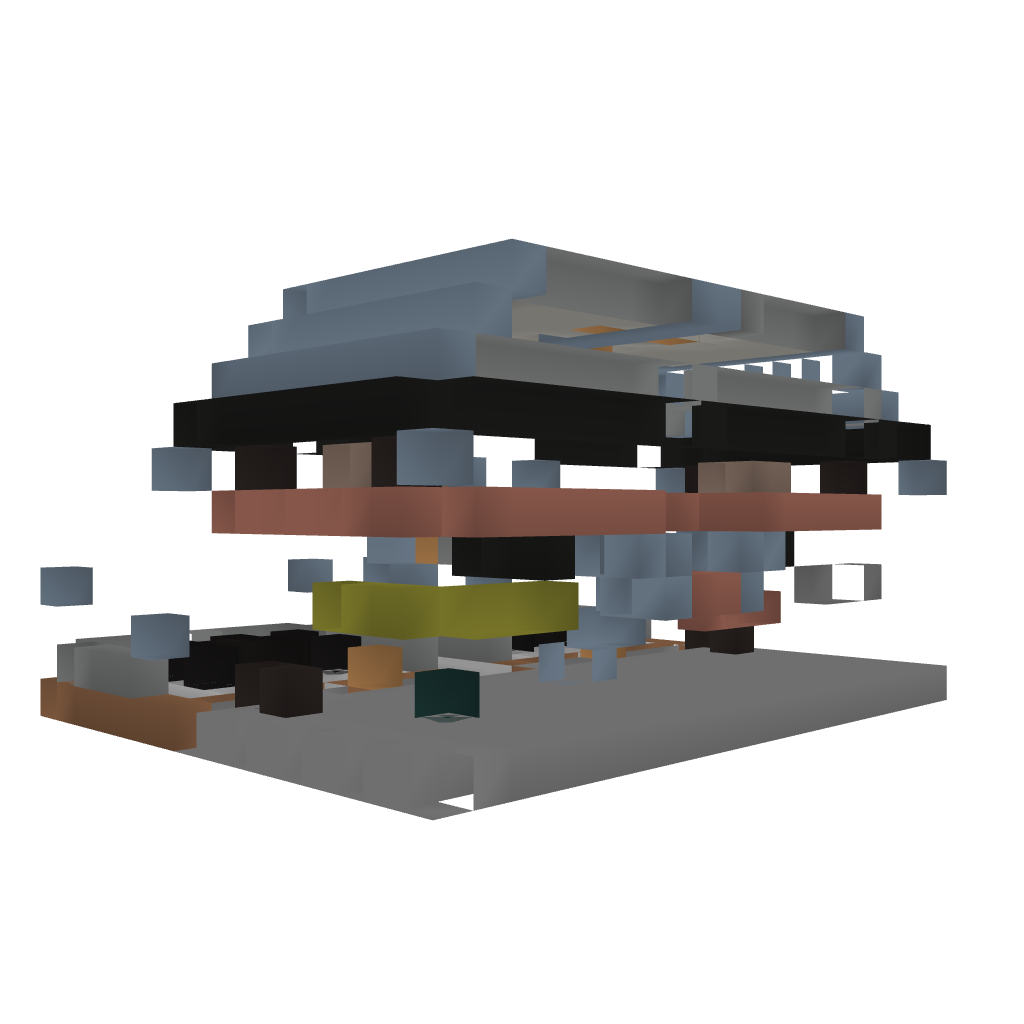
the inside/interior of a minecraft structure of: Small house